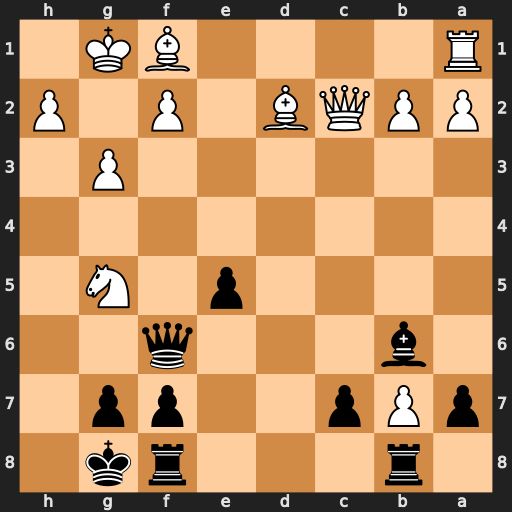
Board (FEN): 1r3rk1/pPp2pp1/1b3q2/4p1N1/8/6P1/PPQB1P1P/R4BK1
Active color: b
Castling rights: -
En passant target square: -
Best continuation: Qxf2+ Kh1 Qg1#